Question: I have a table with users and a table with their posts. I do not understand how to calculate the number of users, for example, whose number of posts is less than 10.
'''
select Users.DisplayName, count(Users.id) as Questions from Users
LEFT JOIN
Posts on Users.id=Posts.OwnerUserId
GROUP BY Users.DisplayName
HAVING (count(Users.Id)<10) or (count(Users.Id)>10 and count(Users.Id)<20)
'''

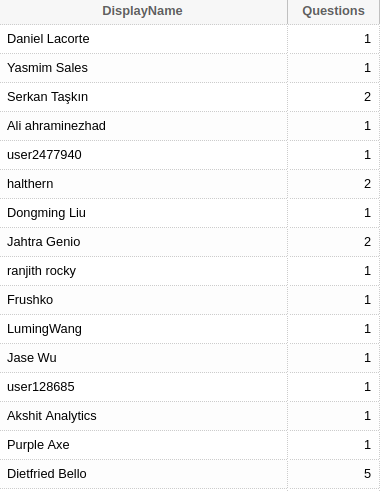
Answer: If you want the of users that have less than 10 records, than you can simply use a <URL>:
'''
SELECT
COUNT(a.DisplayName)
FROM
Users a
LEFT JOIN Posts b ON a.id = b.OwnerUserId
HAVING
COUNT(b.Id) < 10
'''
<URL>